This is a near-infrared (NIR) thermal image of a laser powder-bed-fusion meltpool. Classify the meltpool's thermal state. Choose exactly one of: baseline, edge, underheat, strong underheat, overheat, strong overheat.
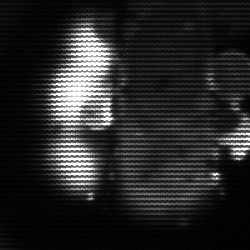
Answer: strong underheat